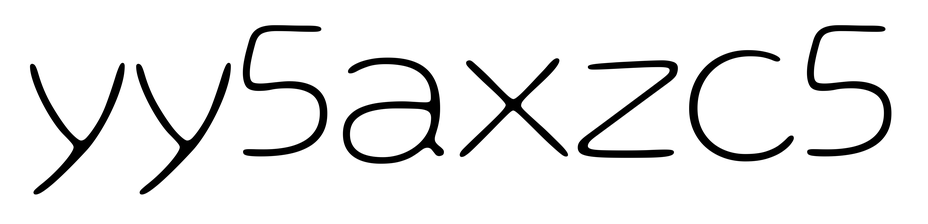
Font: Gluten_Thin